Chest X-ray. View position: AP
Patient age: 22
Patient sex: M
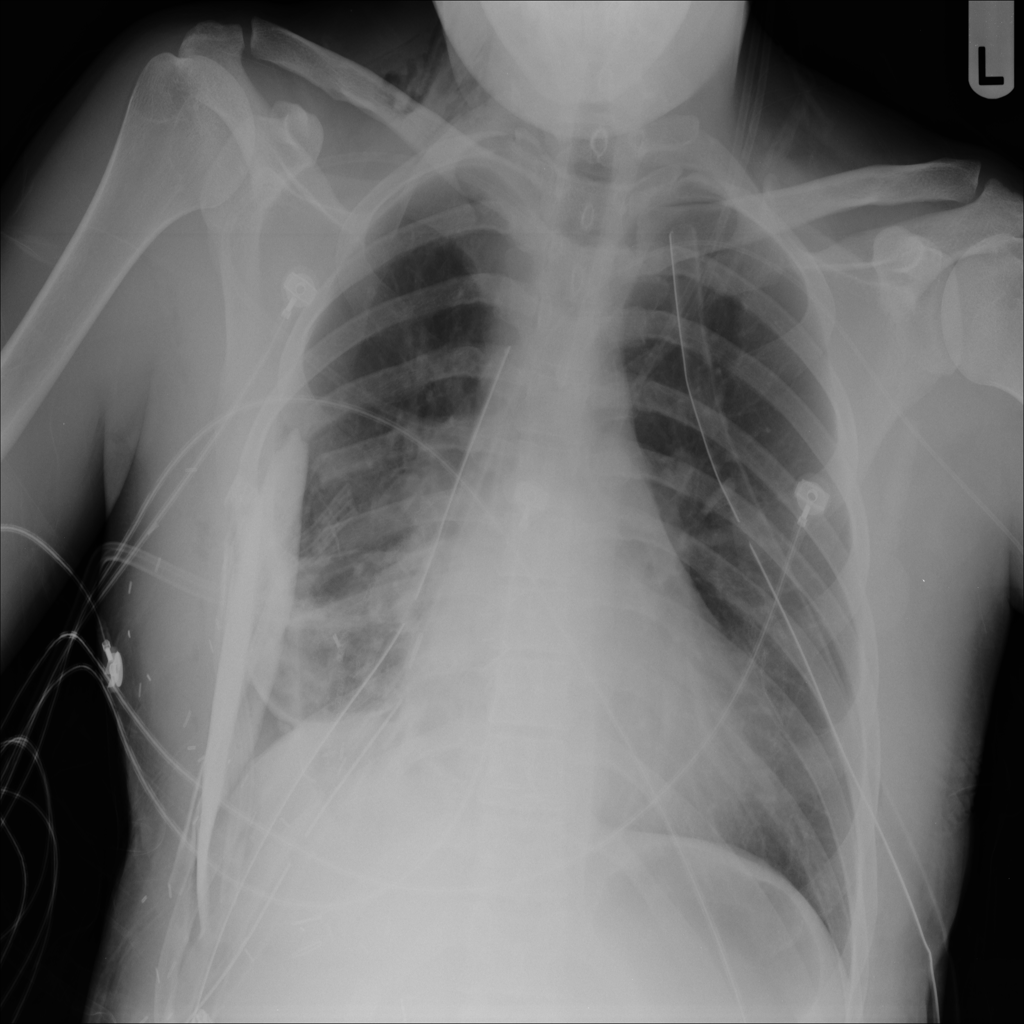
Finding: Pneumothorax